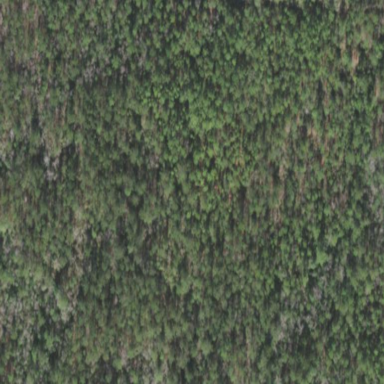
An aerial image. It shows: Woodland consisting mainly of needle-leaved trees.